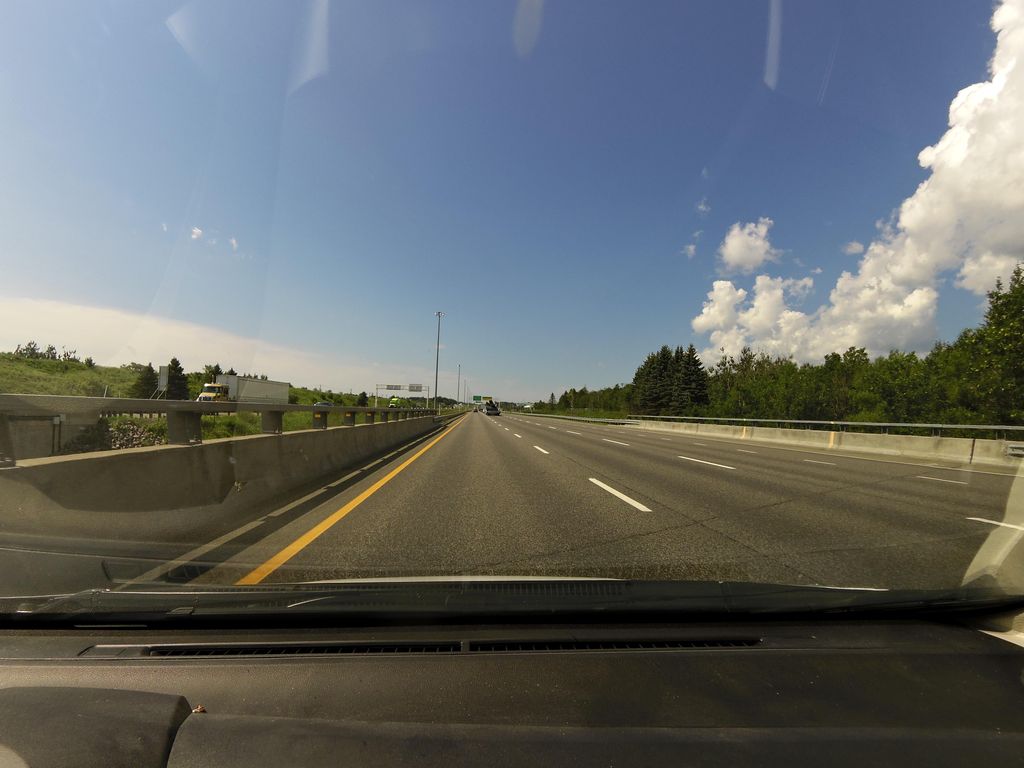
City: quebec_city